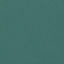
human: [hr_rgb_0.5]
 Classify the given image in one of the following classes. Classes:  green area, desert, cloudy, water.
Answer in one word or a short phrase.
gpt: water